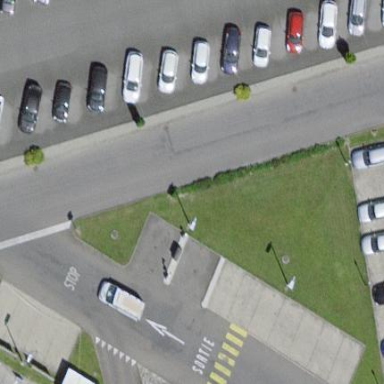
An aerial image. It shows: Parking area with surface.